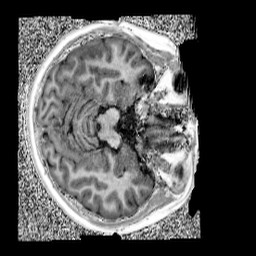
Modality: UNIT1
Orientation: axial
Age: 11
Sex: male
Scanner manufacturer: siemens
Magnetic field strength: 3 T
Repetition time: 4 s
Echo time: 0.00299 s